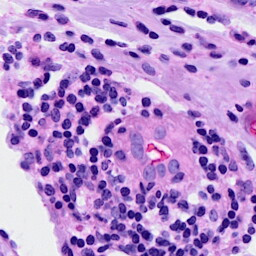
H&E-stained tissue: Breast